Question: I need to develop android app with material effects like card view. This is an application that use material design. I need the same, but cannot implement this one.

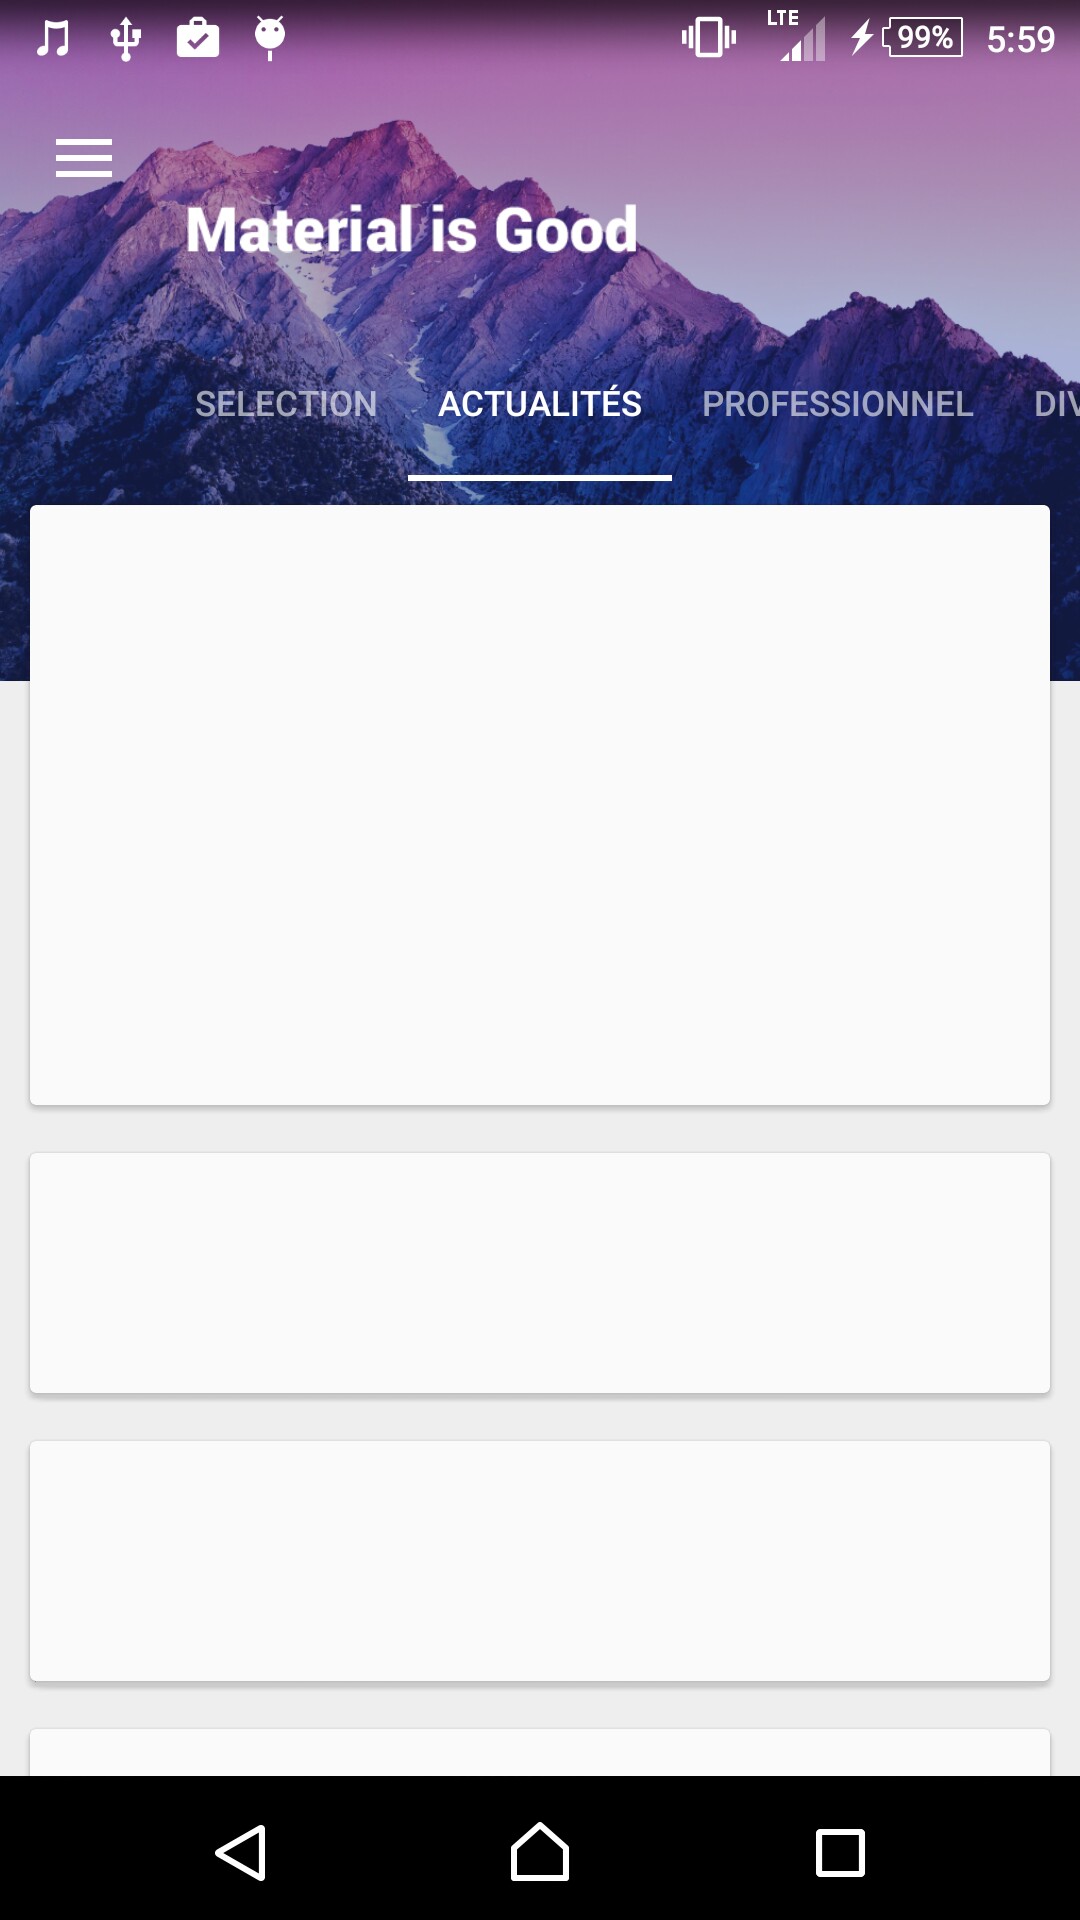
Answer: Please visit below link:
<URL>
You need 'android-support-v7-appcompat', 'cardview' and 'design' library for it.